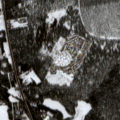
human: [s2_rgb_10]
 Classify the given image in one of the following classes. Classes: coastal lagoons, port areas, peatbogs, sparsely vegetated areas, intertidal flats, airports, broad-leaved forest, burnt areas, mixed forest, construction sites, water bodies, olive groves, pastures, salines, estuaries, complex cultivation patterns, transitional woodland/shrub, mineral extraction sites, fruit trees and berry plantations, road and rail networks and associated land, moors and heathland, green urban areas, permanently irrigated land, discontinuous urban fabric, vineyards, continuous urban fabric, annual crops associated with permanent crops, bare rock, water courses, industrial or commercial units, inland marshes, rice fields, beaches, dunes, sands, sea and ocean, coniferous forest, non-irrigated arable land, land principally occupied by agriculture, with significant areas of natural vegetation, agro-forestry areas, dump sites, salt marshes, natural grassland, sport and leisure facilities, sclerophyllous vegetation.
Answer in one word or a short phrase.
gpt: coniferous forest, mixed forest